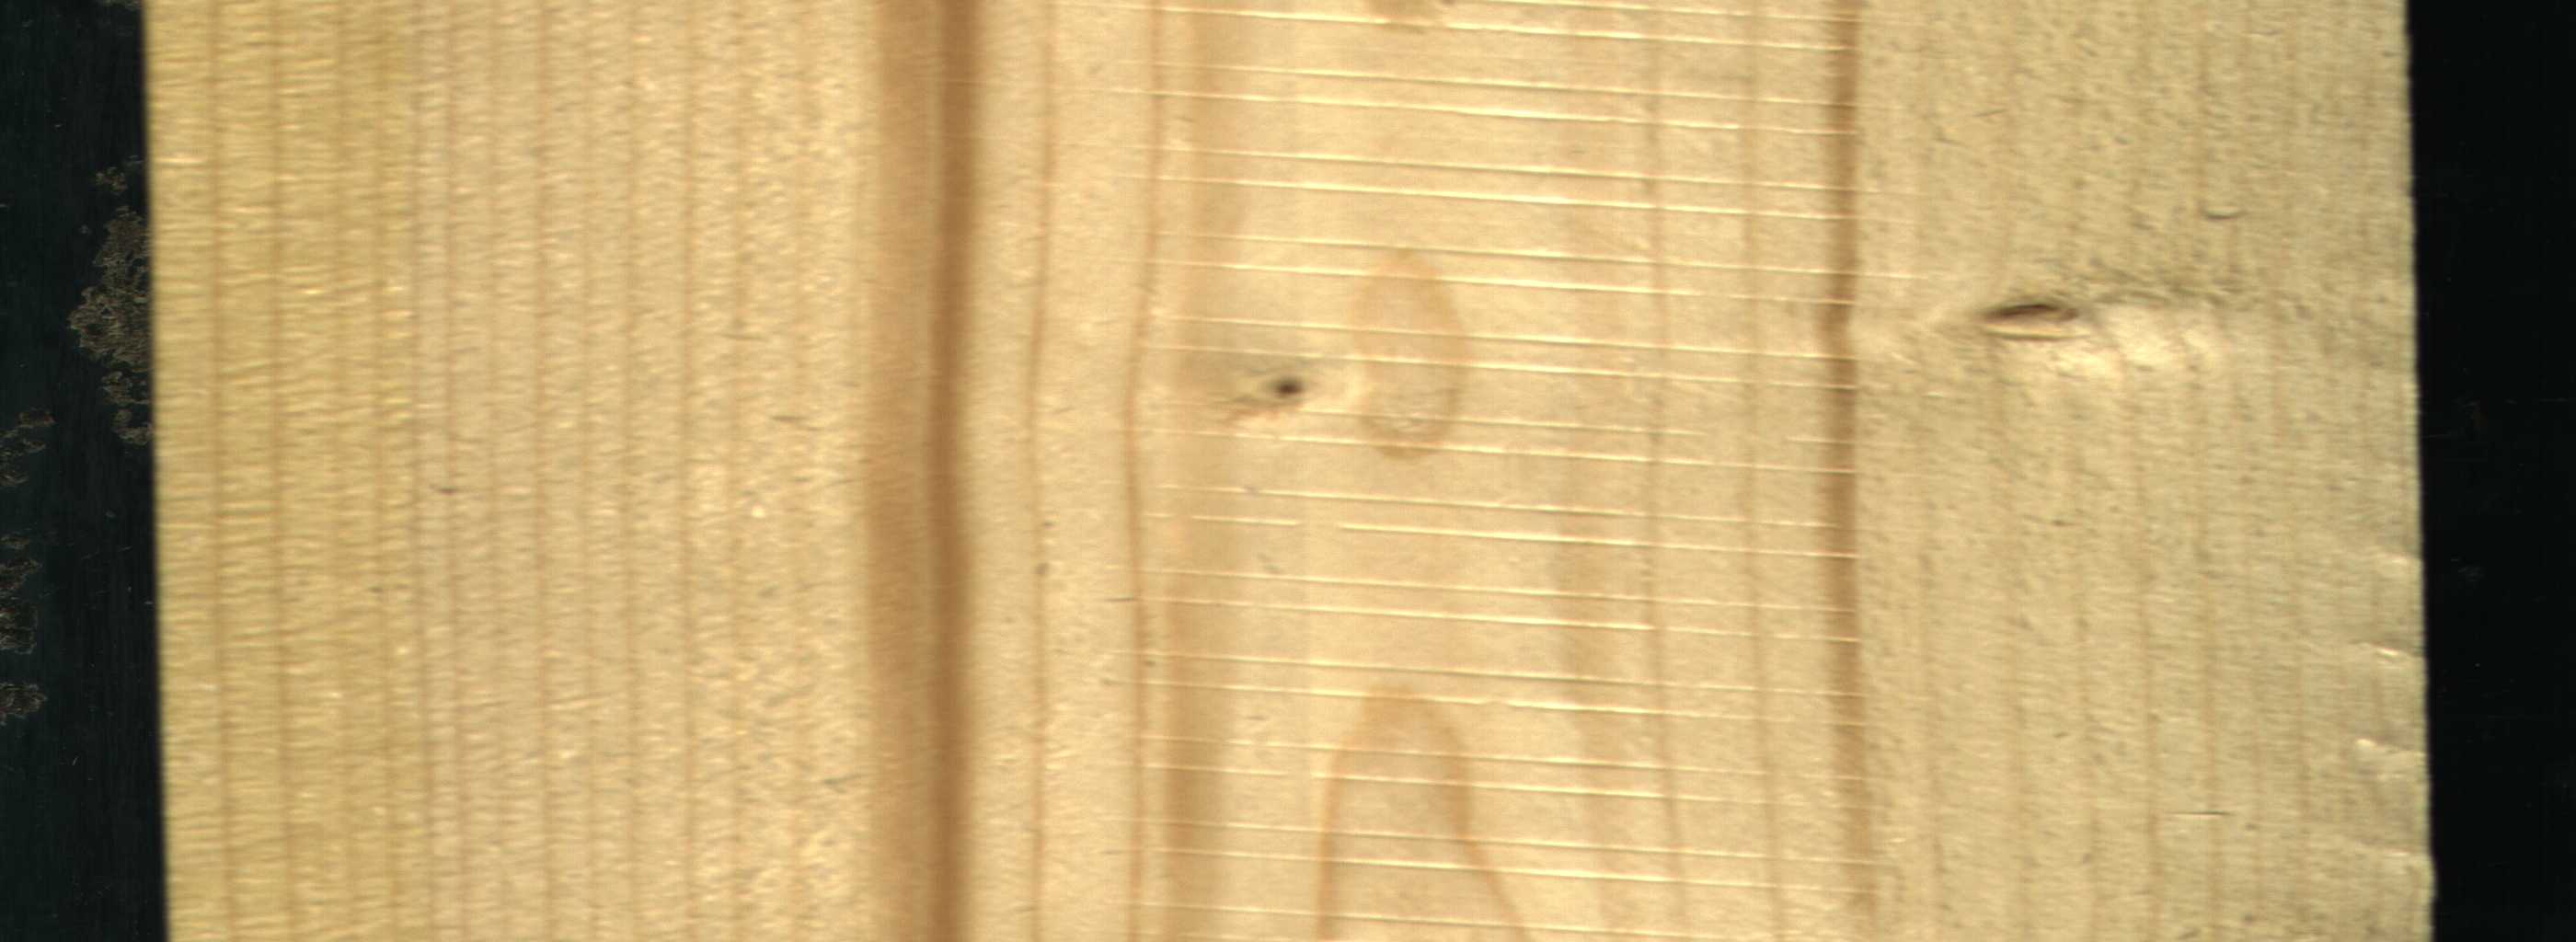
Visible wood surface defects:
Quartzity
Live_Knot
Live_Knot